Question: In responsive video player there is no height of height auto elements and is not working as it should.
First, cover image should be over whole player and controls bar should be down. Like here:

There is no height of so I can't put height: 100% because everything goes wild. If I put height 100% on cover image, it disappears.
Controls bar is stick to the top and can't be moved. I've been working like this for a years and never head problem like this.
Here is my code:
<URL>
HTML
'''
<section class="player">
<video class="video">
<source src="http://ridens.net/templates/default/player/videos/Ridens_promo_video_finish_mp4.ogv" type="video/ogg">
</video>
<div class="video_cover">
<img src="http://ridens.net/templates/default/player/videos/promovideothumbnail.png">
</div>
<div class="controls">
<div class="controls_bar">
</div>
</div>
</section>
'''
CSS:
'''
.player {
width: 100%;
height: auto;
display: block;
position: relative;
}
.video {
width: 100%;
display: block;
position: absolute;
z-index: 20;
top: 0;
left: 0;
}
.video_cover {
position: absolute;
top: 0;
left: 0;
width: 100%;
height: auto;
z-index: 40;
}
.video_cover img {
width: 100%;
height: 100%;
}
.controls {
position: absolute;
z-index: 60;
width: 100%;
height: 100%;
top: 0;
left: 0;
}
.controls_bar {
position: relative;
z-index: 70;
left: 5%;
bottom: 0;
background: #000;
height: 100%;
width: 100%;
}
'''
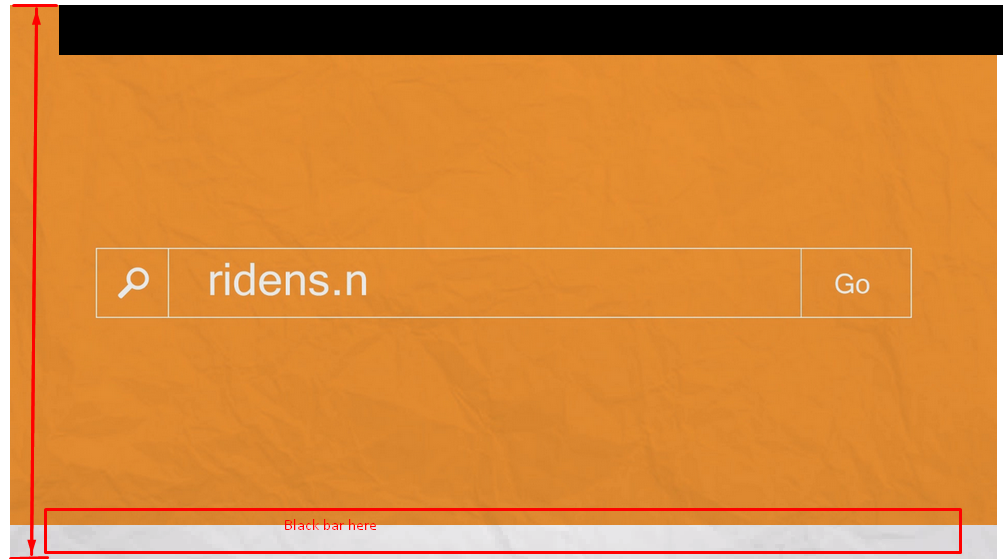
Answer: <URL>
Don't use the '' tag, rather use a responsive 'cover' background-image for the '.video_cover'
'''
<div class="video_cover"></div> <!-- Tada! no image! -->
'''
: (AKA: ):
'''
.player { position: relative; }
.video { width: 100%; }
.video_cover {
position: absolute;
left:0;
top:0;
width: 100%;
height: 100%;
background: url(coverimage.png) 50% / cover;
}
.controls {
position: absolute;
width: 100%;
bottom: 0;
background: #000;
height: 40px;
color: #fff;
}
'''
If you need it here's the full HTML:
'''
<section class="player">
<video class="video">
<source src="promo.ogv" type="video/ogg">
</video>
<div class="video_cover"></div>
<div class="controls">
<div class="controls_bar">
<span id="play"></span>
</div>
</div>
</section>
'''
and jQuery:
'''
var $pla = $('.player');
var $vid = $('.video');
var $cov = $('.video_cover');
var $con = $('.controls');
$con.hide();
$pla.hover(function(){
$con.stop().slideToggle(250);
});
$('#play').html("&#9658;").click(function(){
var pp = this.pp ^= 1;
$(this).html(pp?"&#9616;&#9616;":"&#9658;");
$cov.fadeToggle(700, function(){
$vid[0][pp?"play":"pause"]();
});
});
'''